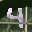
Label: 4